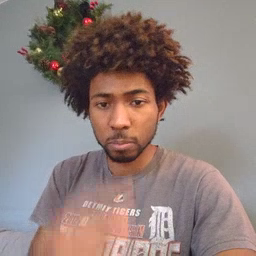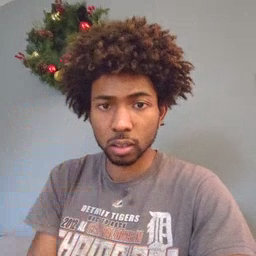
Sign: black